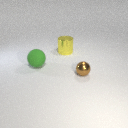
small brown metal sphere to the right of large green rubber sphere